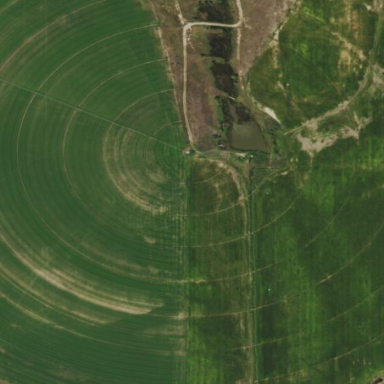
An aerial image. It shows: Farmland with pivot irrigation system.